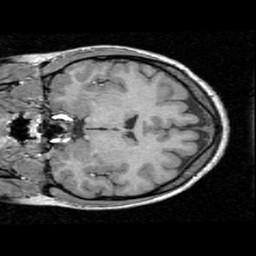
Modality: T1w
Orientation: coronal
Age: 23
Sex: female